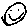
Label: smiley face